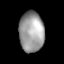
Tissue: lung
Cell type: Endothelial cells
Senescence score: 0.5472
Nuclear area (px): 977
Mean DAPI intensity: 156.113